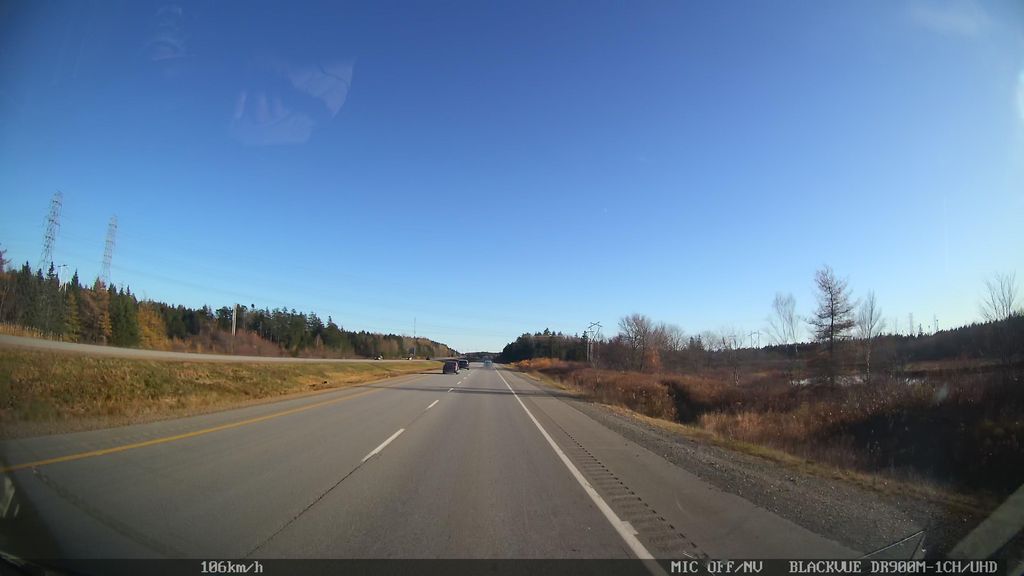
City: halifax